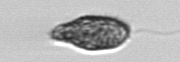
Label: Pseudochattonella_farcimen